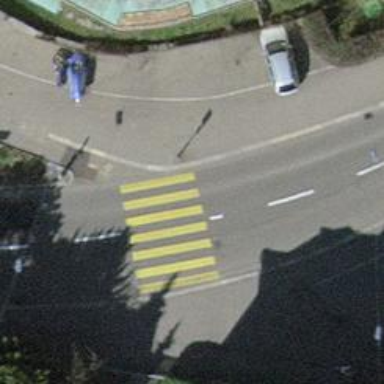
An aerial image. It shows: Kerb serving as barrier.